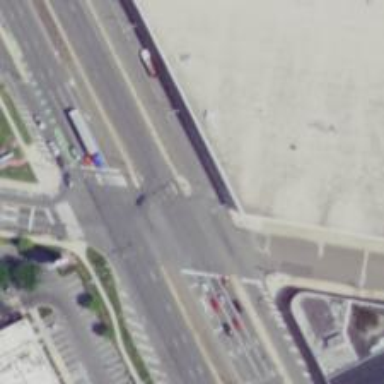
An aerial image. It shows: Marked crossing on the road.